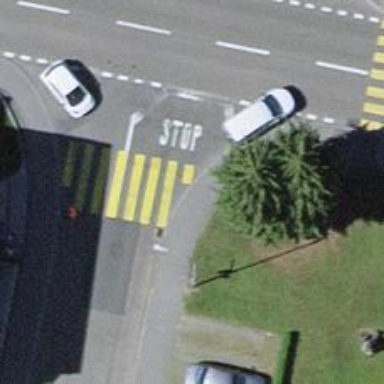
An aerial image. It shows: Kerb barrier.